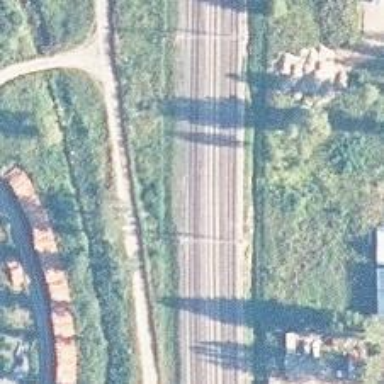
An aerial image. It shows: Railway track with electrified contact lines. This is siding track.